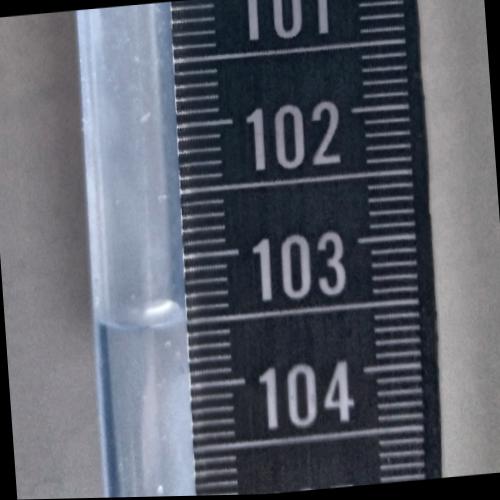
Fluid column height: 103.5 cm